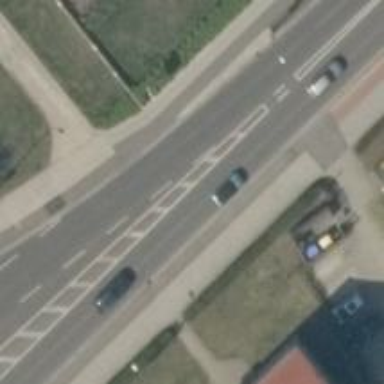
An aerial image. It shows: Secondary road with asphalt surface. There are sidewalks on both sides and cycle track.